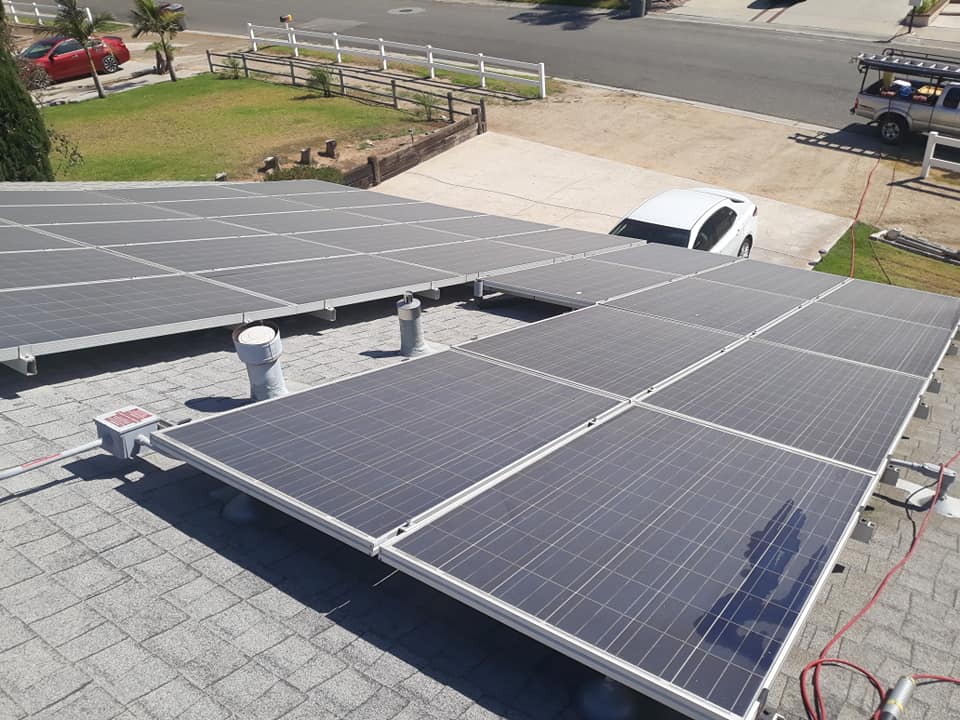
Label: Dusty